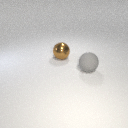
large brown metal sphere behind large gray rubber sphere